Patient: sex F, age 54
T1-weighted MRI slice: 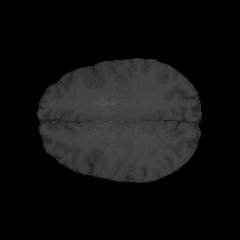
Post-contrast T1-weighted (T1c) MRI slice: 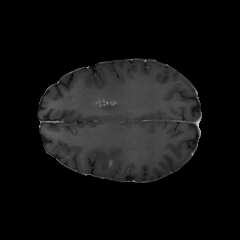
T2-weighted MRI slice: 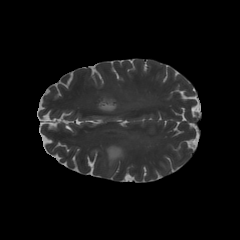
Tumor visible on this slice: yes
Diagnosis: Glioblastoma, IDH-wildtype
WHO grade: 4